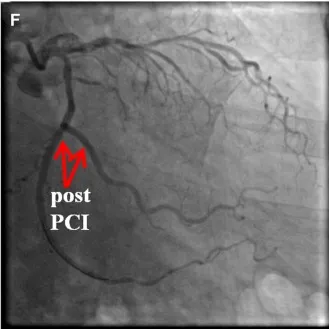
The results of coronary angiography. (F) PCI, percutaneous coronary intervention.
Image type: radiology (x_ray)